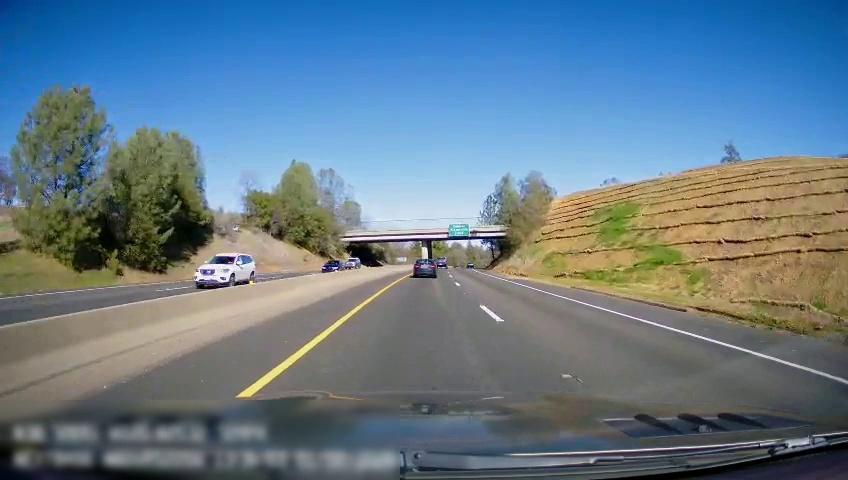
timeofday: Day
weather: Sunny
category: Drivable Space
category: Drivable Space
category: Vehicles | SUV
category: Vehicles | Car
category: Vehicles | Van
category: Vehicles | Car
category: Vehicles | Truck
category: Vehicles | SUV
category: Lanes | Current Lane
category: Lanes | Current Lane
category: Lanes | Alternate Lane
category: Lanes | Opposite Lane
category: Lanes | Opposite Lane
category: Traffic | Signs